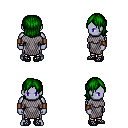
a pixel art fantasy rpg character, male body template, dark elf, purple skin, chain mail, gold greaves, green long bangs hairstyle, leather bracers, ghillies, four views (front, back, left, right), 2x2 character sprite sheet, small pixel art, hard edges, no anti-aliasing